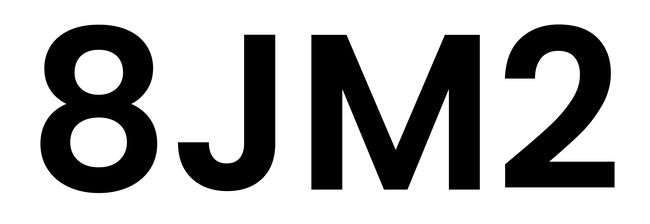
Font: Poppins-SemiBold